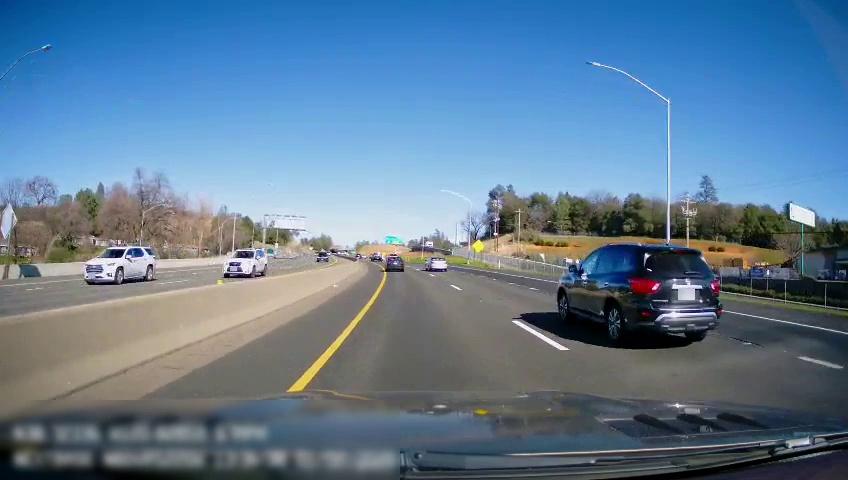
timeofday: Day
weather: Sunny
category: Drivable Space
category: Drivable Space
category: Drivable Space
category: Vehicles | SUV
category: Vehicles | SUV
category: Vehicles | SUV
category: Vehicles | Car
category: Vehicles | SUV
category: Vehicles | Car
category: Lanes | Current Lane
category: Lanes | Current Lane
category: Lanes | Alternate Lane
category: Lanes | Alternate Lane
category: Lanes | Opposite Lane
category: Lanes | Opposite Lane
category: Traffic | Signs
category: Traffic | Signs